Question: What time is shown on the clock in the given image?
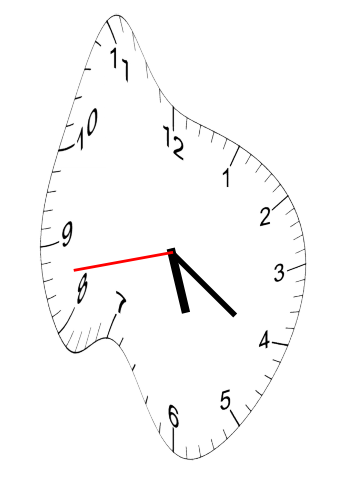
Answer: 05:20:43